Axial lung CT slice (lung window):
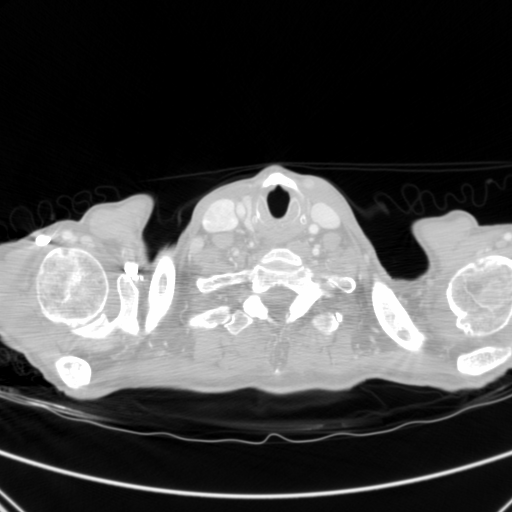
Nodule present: no